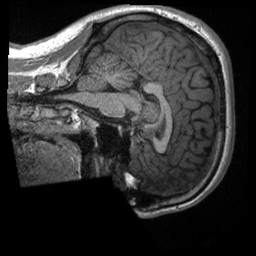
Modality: T1w
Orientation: sagittal
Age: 26
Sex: male
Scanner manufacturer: siemens
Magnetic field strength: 3 T
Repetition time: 2.3 s
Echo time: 0.00288 s